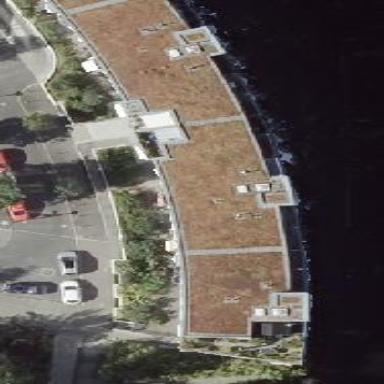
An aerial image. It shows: Flat-roofed residential building.